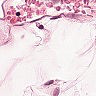
Metastatic tissue present: no